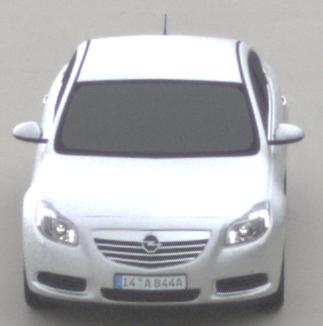
Make: Opel
Model: Insignia 1.6
Detailed model: Insignia (A) Notch Back
Model produced from: 2008/11
Model produced until: 2008/12
Doors: 4
Color: white
Road condition: dry road
Daytime: midday
Contrast: low contrast